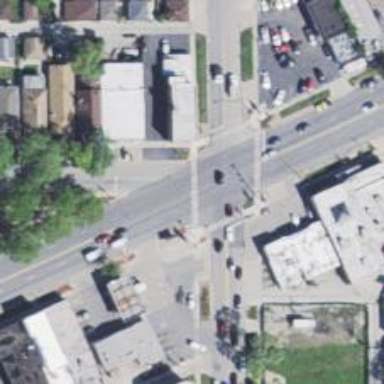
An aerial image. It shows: Crossing road.